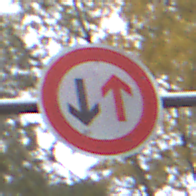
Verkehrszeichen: VorrangDesGegenverkehrs
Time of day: MorningAfternoon
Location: Outdoor (Urban)
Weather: PartlyCloudy
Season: NotSpecified
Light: Natural